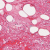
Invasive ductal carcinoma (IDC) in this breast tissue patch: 0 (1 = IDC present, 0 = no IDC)